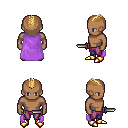
a pixel art fantasy rpg character, male body template, human, dark skin, lavender cape, magenta pants, blonde short mohawk hairstyle, gold boots, dagger, four views (front, back, left, right), 2x2 character sprite sheet, small pixel art, hard edges, no anti-aliasing